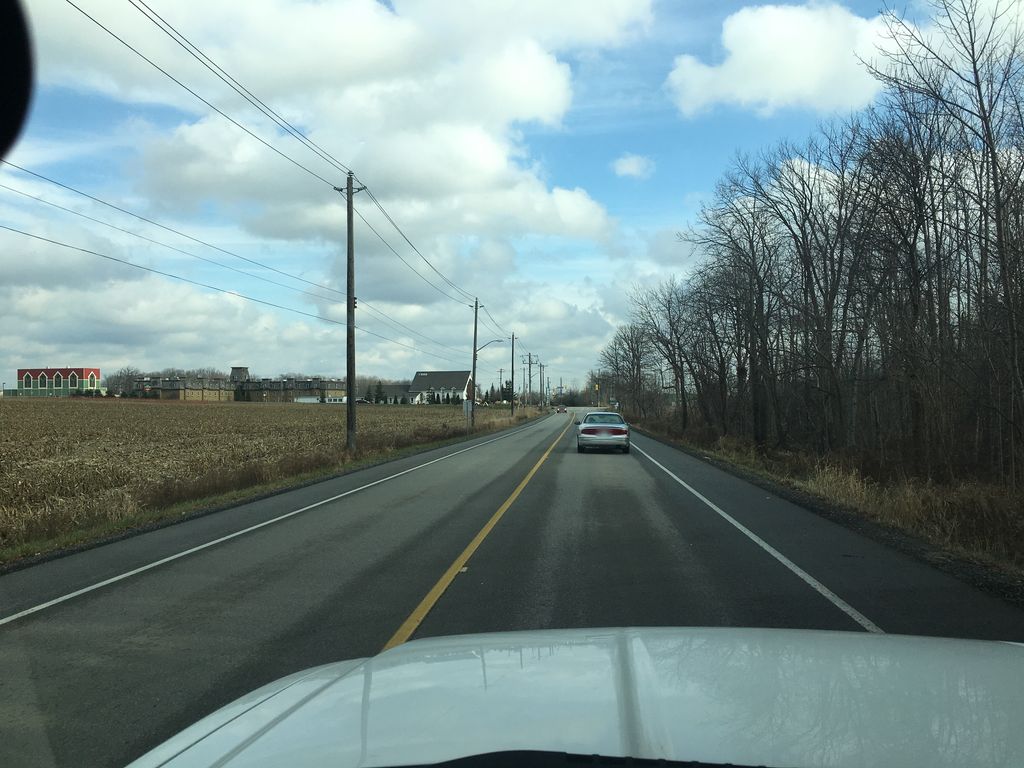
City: kitchener-waterloo